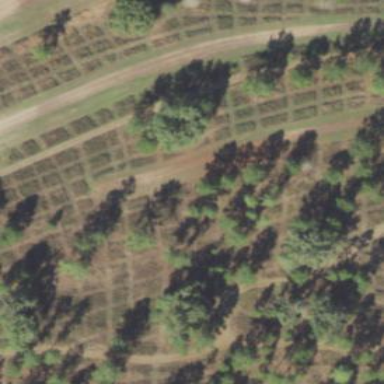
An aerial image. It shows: Orchard.